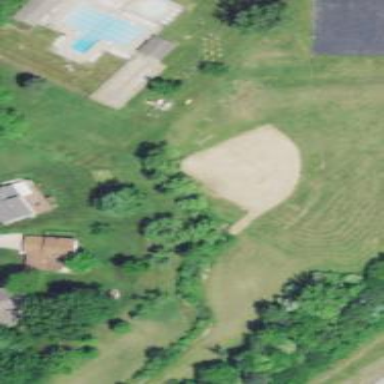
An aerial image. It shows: Baseball pitch for leisure land.